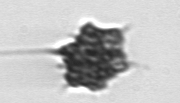
Label: Dictyocha